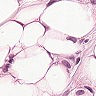
Metastatic tissue present: yes